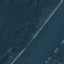
Land use / land cover class: River